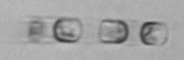
Label: Skeletonema